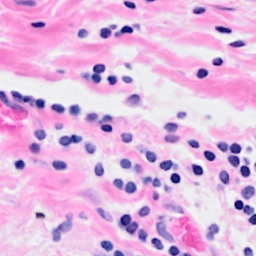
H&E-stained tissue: Breast